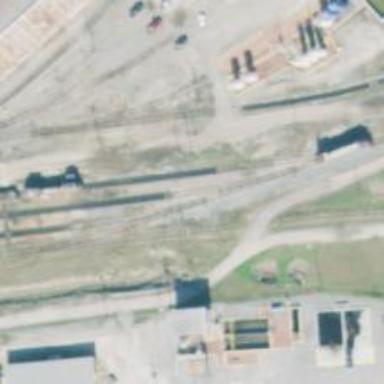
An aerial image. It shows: Railway yard.